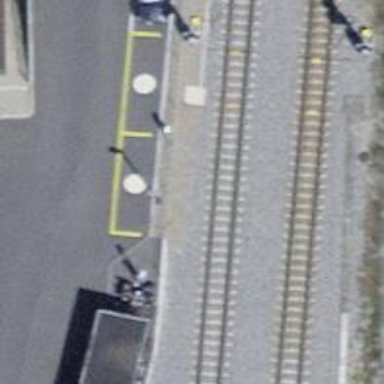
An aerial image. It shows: Charging station.